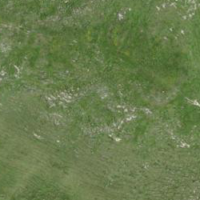
EUNIS habitat code: 26
Species observed at this site:
Corvus corax
Lagopus muta